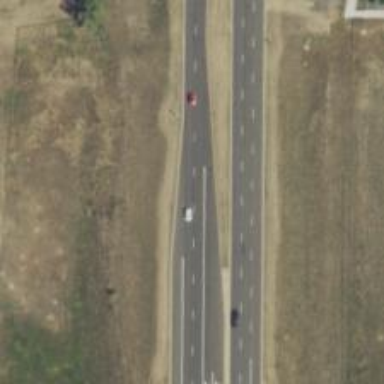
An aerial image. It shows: Expressway with asphalt surface categorized as trunk highway.